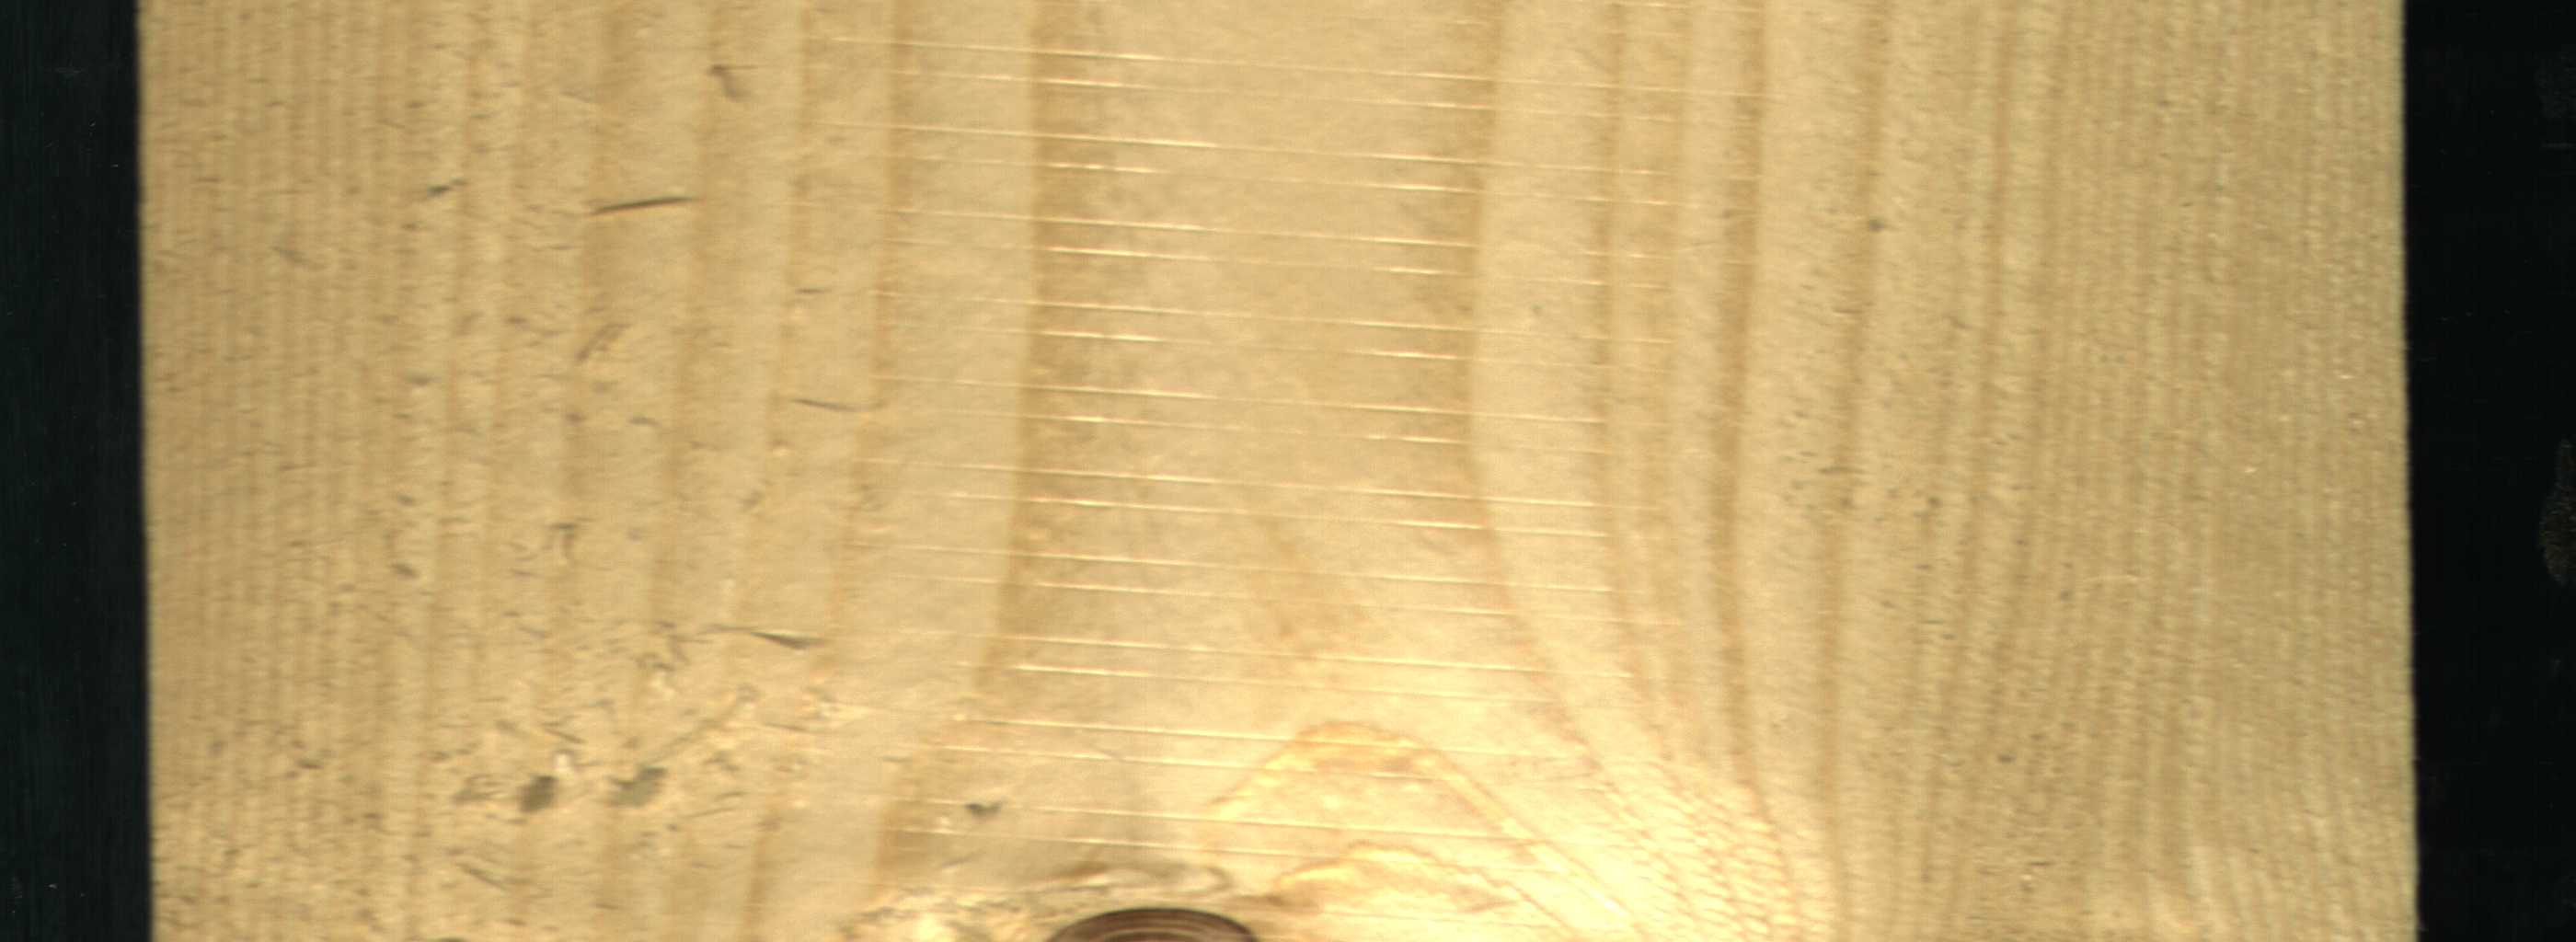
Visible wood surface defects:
Dead_Knot